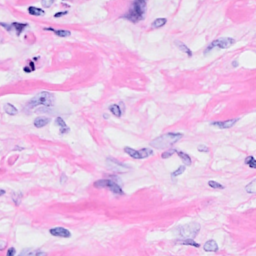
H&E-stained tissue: Breast